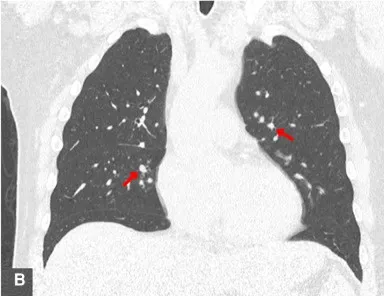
Contrast-enhanced CT scans before initiation of ICI therapy and as interim examination after 3 cycles of atezolizumab / bevacizumab treatment. Both intrahepatic (A + C) and intrapulmonary (B + D) HCC metastases are marked in colour. (B) Pretherapeutic coronary reconstructed thoracic CT scan showing a pulmonary metastasis of HCC.
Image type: radiology (ct)